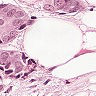
Metastatic tissue present: yes